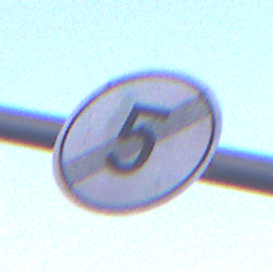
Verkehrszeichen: EndeGeschwindigkeit5
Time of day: SunriseSunset
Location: Outdoor (Nature)
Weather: Clear
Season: NotSpecified
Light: Natural